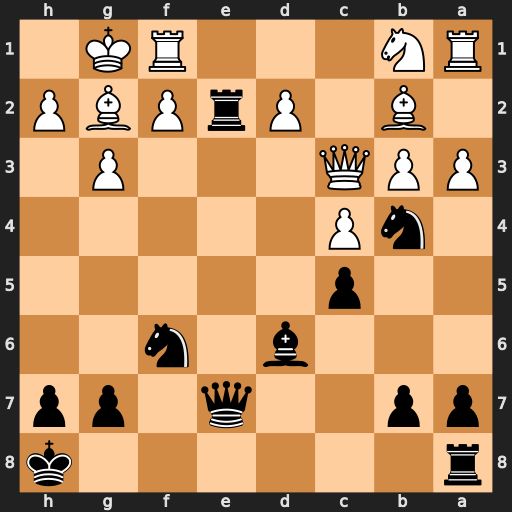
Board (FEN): r6k/pp2q1pp/3b1n2/2p5/1nP5/PPQ3P1/1B1PrPBP/RN3RK1
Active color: b
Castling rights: -
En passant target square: -
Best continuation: Be5 axb4 Bxc3